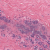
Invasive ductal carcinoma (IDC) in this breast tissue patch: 0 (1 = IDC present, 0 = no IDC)